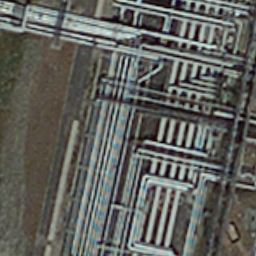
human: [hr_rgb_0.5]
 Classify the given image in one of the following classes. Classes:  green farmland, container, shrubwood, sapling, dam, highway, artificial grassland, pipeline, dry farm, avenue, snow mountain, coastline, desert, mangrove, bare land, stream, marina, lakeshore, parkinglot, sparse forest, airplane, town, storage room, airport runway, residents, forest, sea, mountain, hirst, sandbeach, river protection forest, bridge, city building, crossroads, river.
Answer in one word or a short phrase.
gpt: pipeline